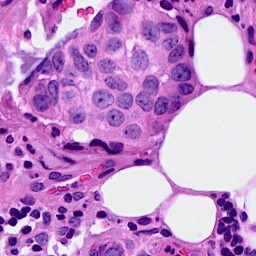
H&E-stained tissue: Breast